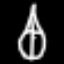
Label: leaf